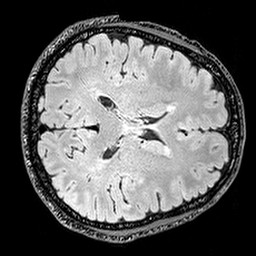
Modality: T2w
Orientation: axial
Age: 42
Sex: male
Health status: healthy
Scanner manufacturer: siemens
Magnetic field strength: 3 T
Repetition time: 5 s
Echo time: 0.396 s